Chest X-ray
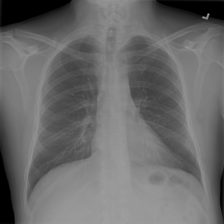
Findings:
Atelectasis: negative
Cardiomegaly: negative
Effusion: negative
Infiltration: negative
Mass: negative
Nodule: negative
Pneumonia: negative
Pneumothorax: negative
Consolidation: negative
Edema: negative
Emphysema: negative
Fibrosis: negative
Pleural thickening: negative
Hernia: negative